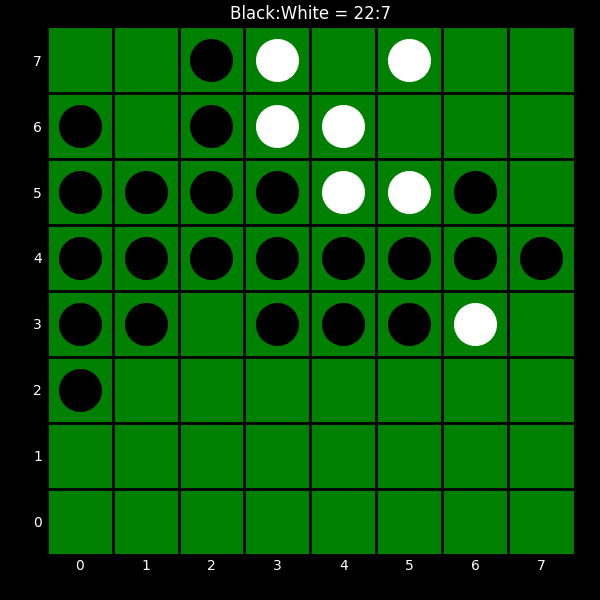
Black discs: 22
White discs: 7